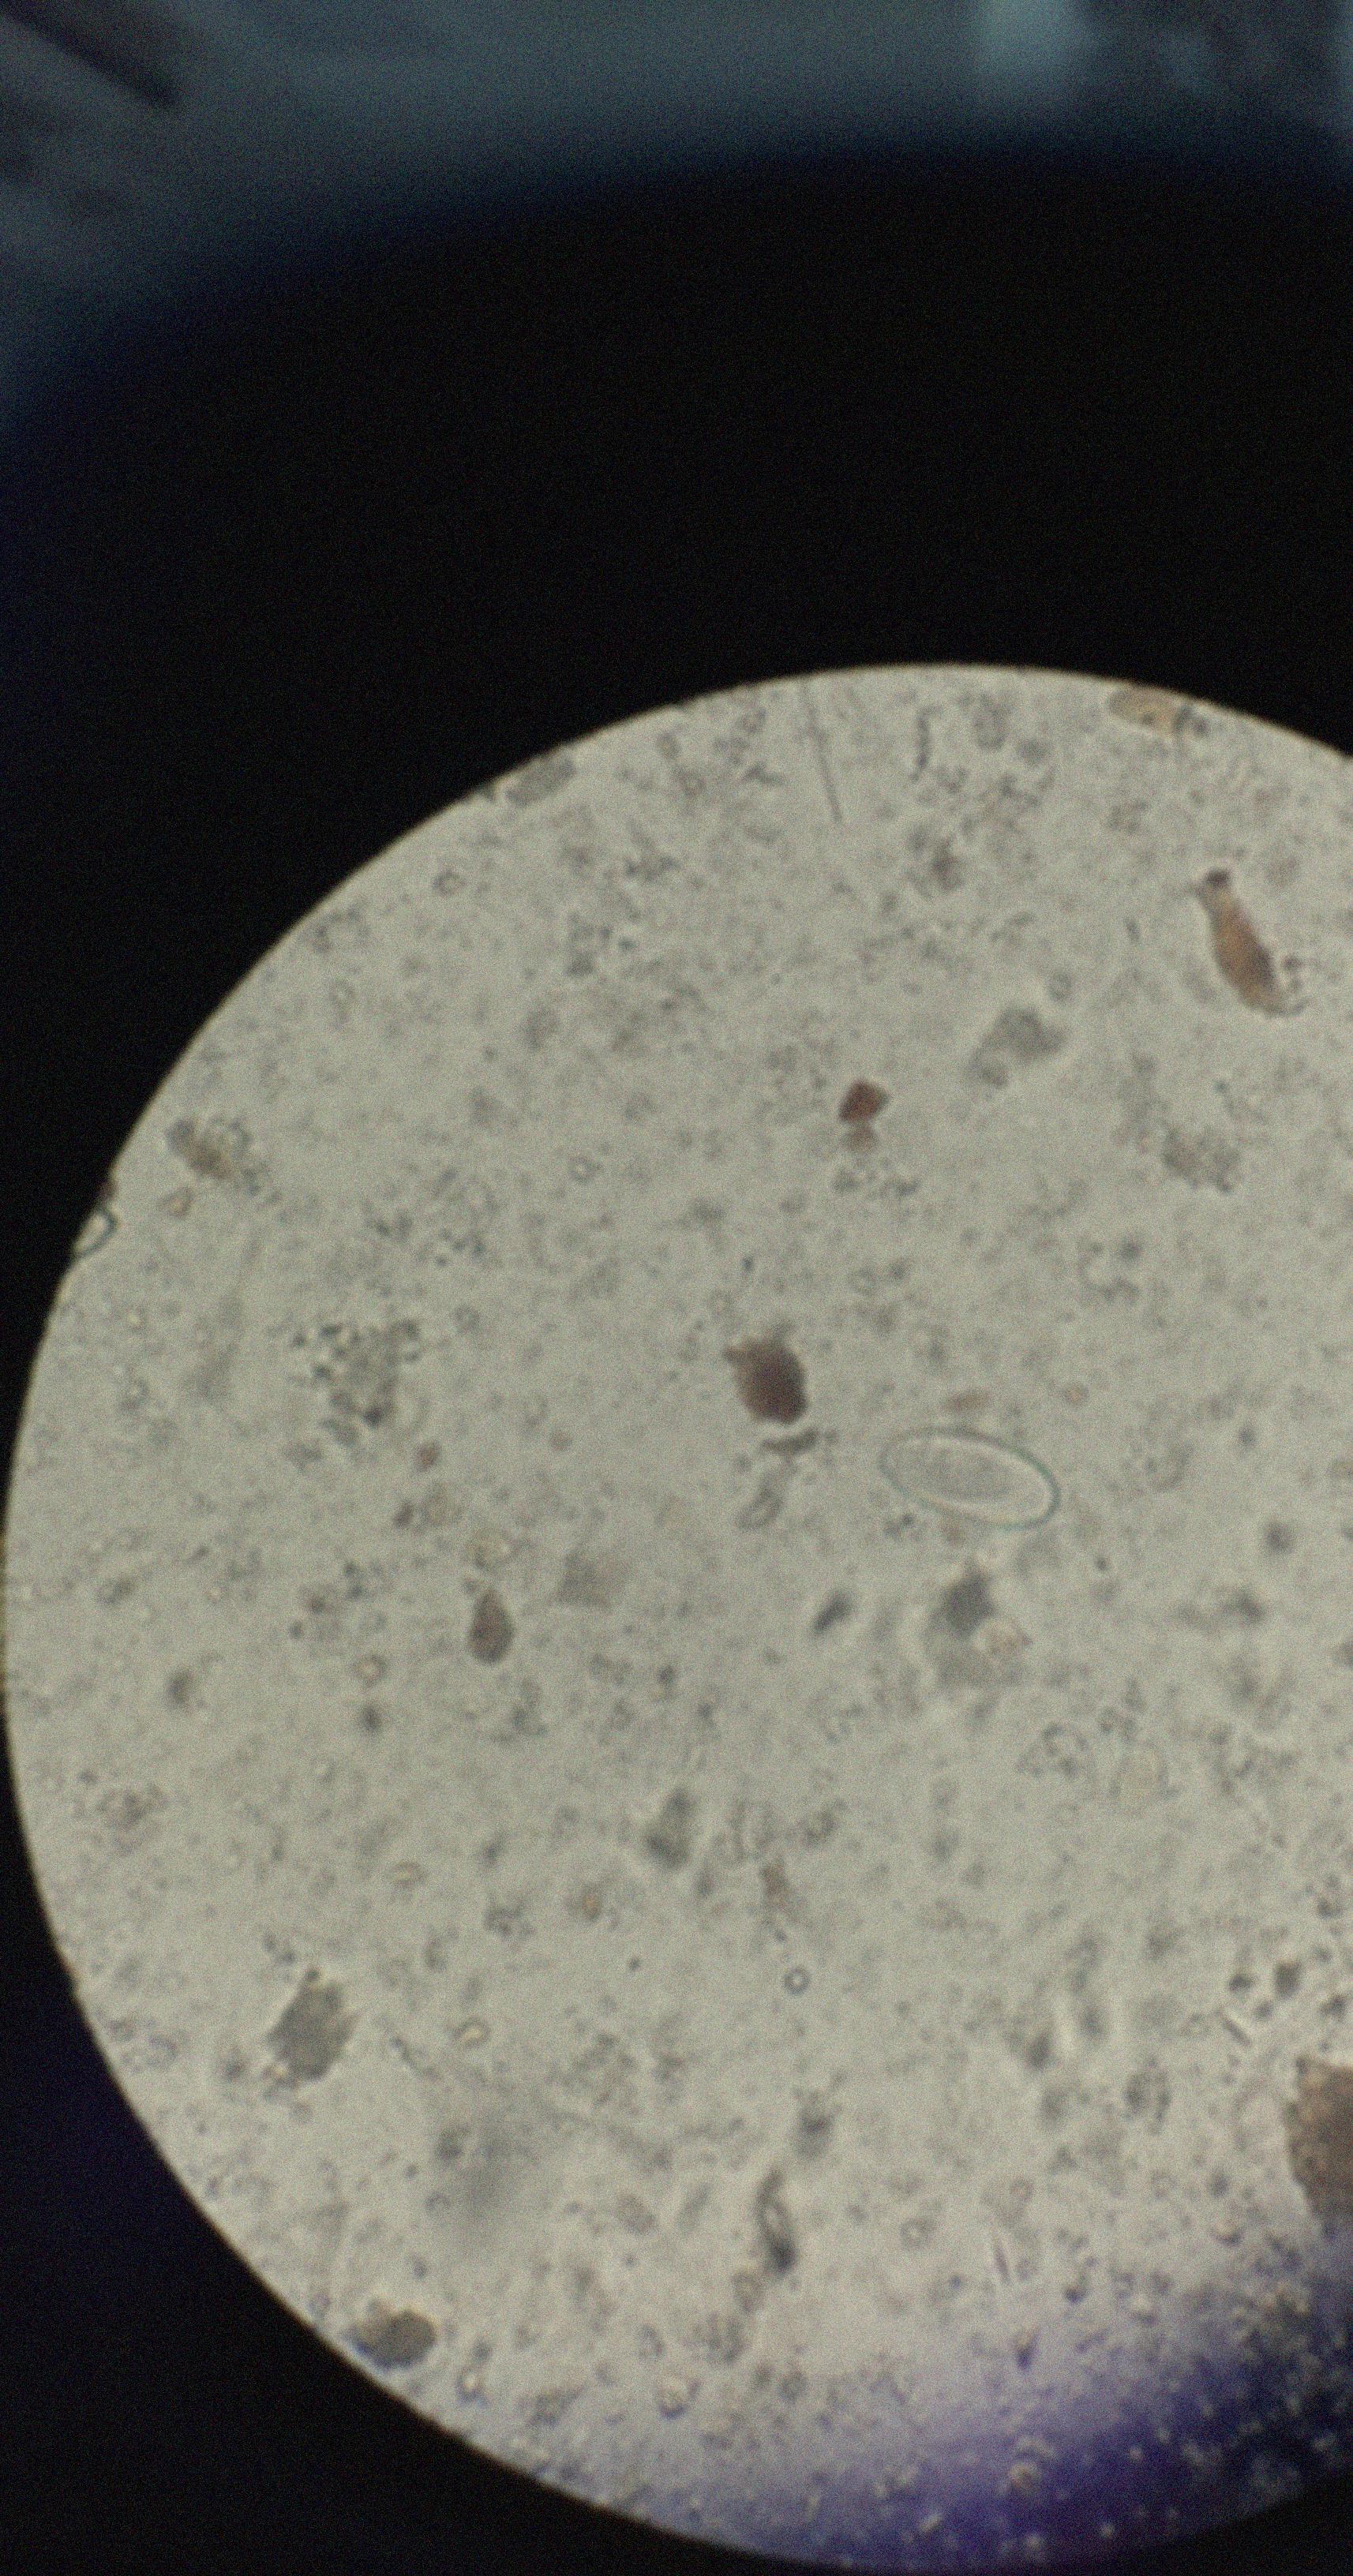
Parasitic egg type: Enterobius vermicularis